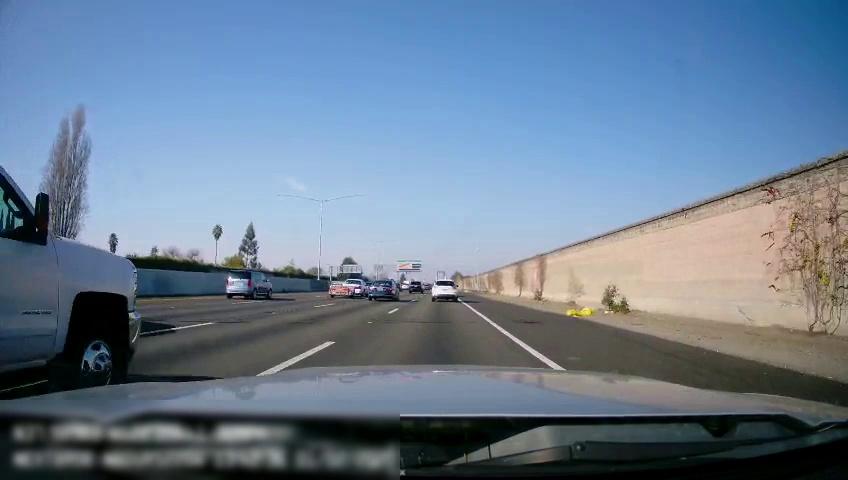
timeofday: Day
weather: Sunny
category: Drivable Space
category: Vehicles | Car
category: Vehicles | Truck
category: Vehicles | SUV
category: Vehicles | Car
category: Vehicles | SUV
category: Vehicles | Car
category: Lanes | Current Lane
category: Lanes | Current Lane
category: Lanes | Alternate Lane
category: Lanes | Alternate Lane
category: Lanes | Alternate Lane
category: Traffic | Signs